Question: I use Jaspersoft iReport for generating reports. For passing parameters we need to enter the values in the prompt box during runtime.

Can we load up the prompt box with values in a field. So that it looks like a drop down list and we can select the value from that list box? Instead of typing the values.
Is it possible??
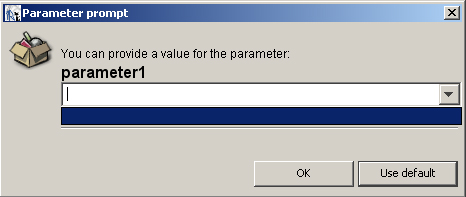
Answer: In JasperReport server it can be done easily, you just have to create parameter1 in JasperReport server.
To create a Input control in JasperReport server
1. Go to Jasper Server and right click on any directory where you want to create input control for parameter1.
2. Select "Add Resources" then "Input Controls"
3. Select type (Single select query) if you have values in database.
4. Parameter name (should be same as in iReport)
5. and then query to fetch all distinct values for parameter1
6. Value and visible column will be same column name in database for parameter1 values.
And then just add this parameter in "Controls and Resources" input controls of your report.